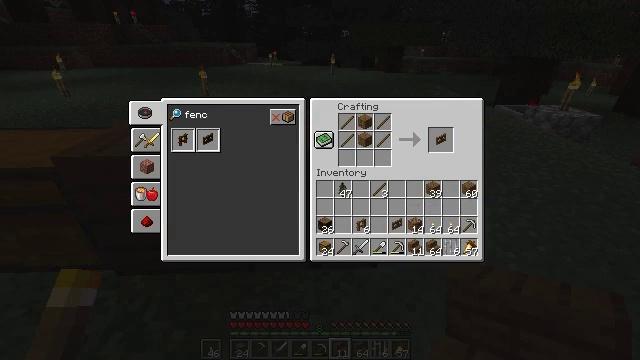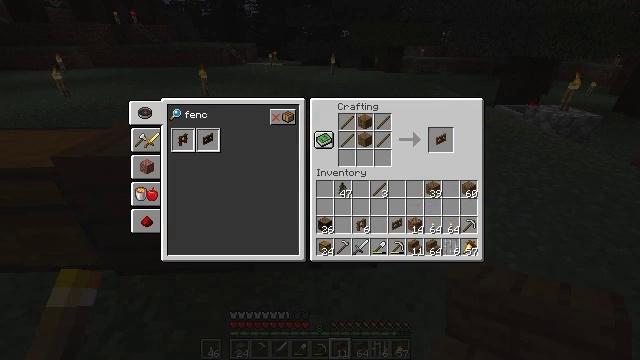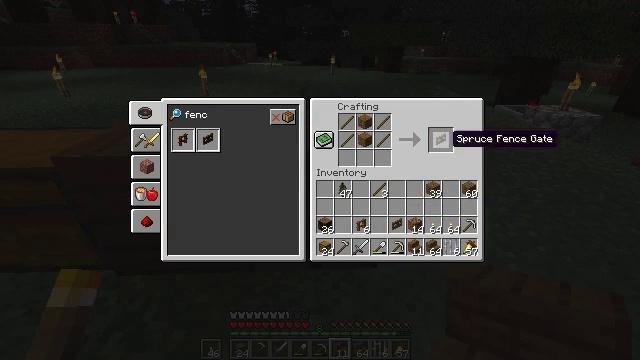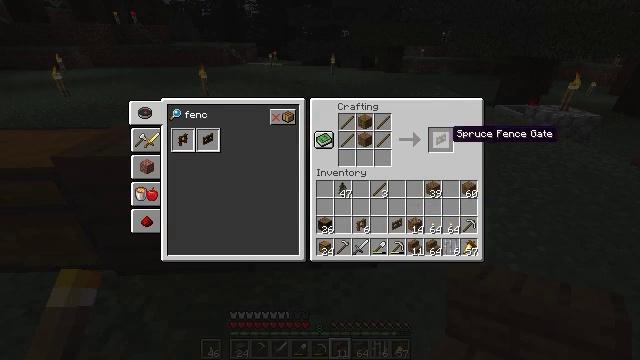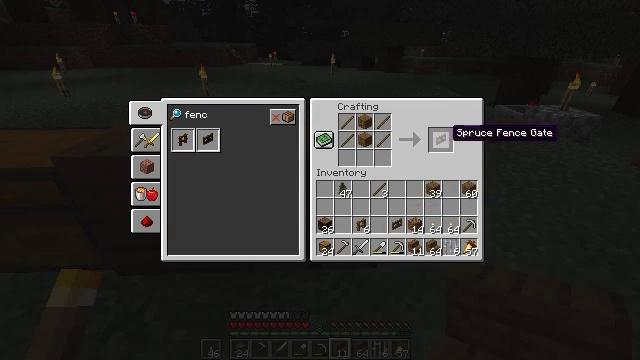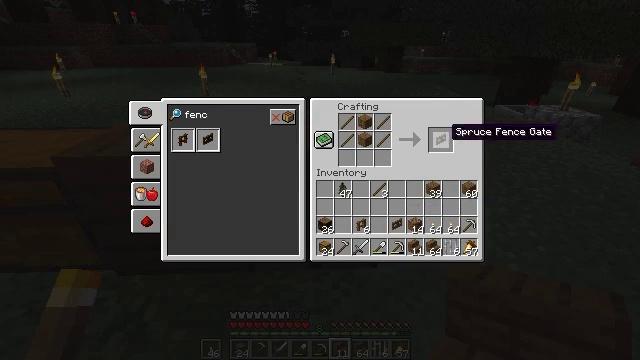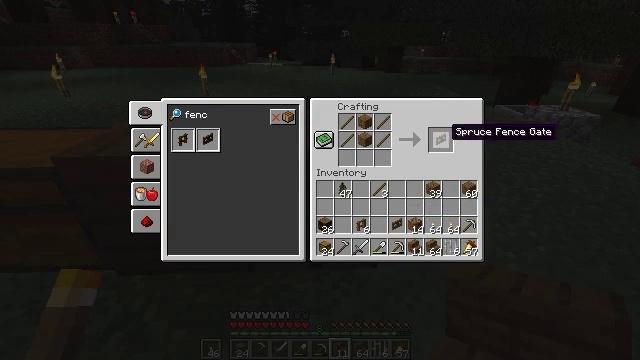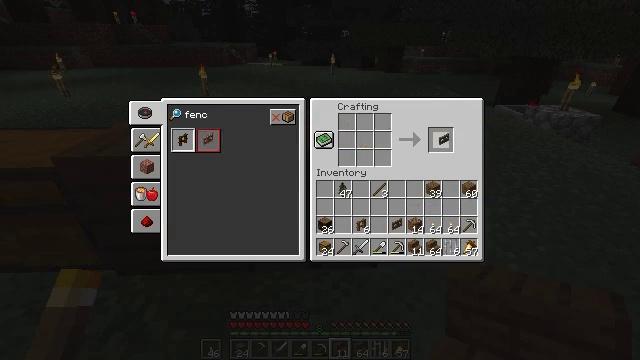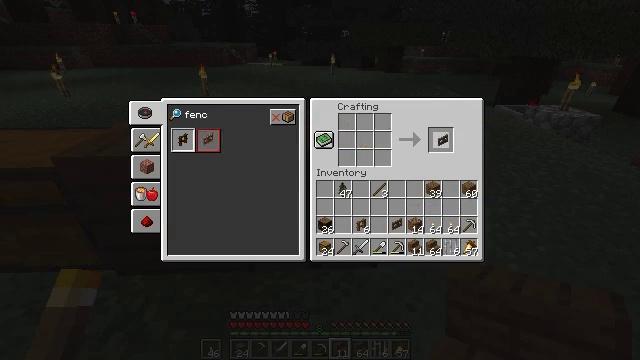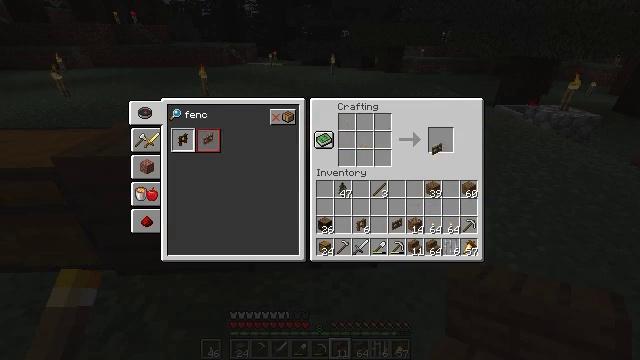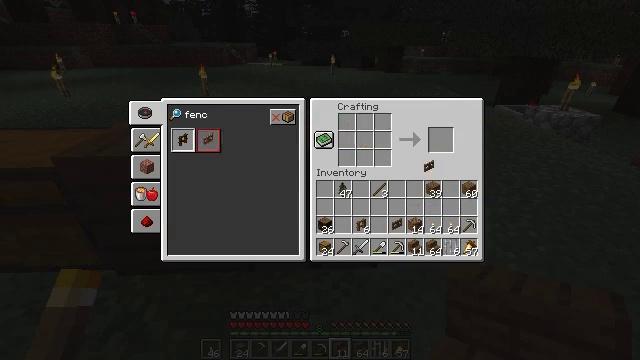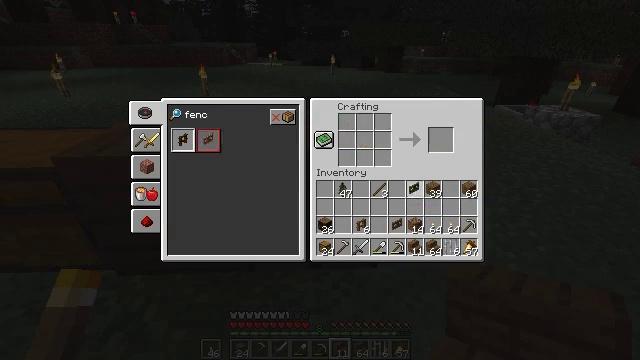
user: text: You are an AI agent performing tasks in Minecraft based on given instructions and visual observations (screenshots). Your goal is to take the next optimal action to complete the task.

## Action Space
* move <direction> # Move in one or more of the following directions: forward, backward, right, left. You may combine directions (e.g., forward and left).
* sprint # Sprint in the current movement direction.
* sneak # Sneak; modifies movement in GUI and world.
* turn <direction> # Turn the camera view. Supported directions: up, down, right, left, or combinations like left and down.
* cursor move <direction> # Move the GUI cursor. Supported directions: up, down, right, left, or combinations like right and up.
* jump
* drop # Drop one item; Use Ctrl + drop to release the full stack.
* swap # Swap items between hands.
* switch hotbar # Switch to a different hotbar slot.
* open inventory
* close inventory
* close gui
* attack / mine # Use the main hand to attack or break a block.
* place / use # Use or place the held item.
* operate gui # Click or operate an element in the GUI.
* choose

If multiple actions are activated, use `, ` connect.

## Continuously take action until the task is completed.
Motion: motion action
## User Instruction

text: Combine sticks and spruce planks to craft a spruce fence gate.
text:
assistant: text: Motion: no_op
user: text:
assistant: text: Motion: no_op
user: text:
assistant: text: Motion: no_op
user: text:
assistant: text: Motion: no_op
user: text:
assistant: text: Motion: no_op
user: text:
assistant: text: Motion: no_op
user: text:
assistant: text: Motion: attack / mine
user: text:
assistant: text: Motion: attack / mine
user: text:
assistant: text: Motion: turn down
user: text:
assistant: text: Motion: turn left and down
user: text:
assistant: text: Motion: turn left and down
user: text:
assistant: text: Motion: no_op